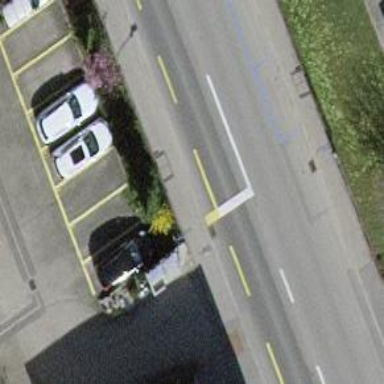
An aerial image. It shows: Road with traffic signals.